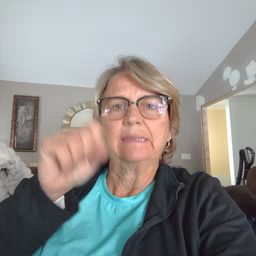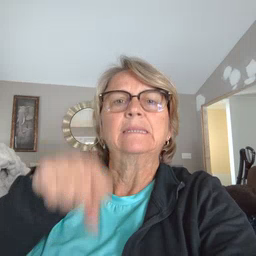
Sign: yes